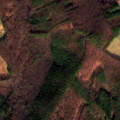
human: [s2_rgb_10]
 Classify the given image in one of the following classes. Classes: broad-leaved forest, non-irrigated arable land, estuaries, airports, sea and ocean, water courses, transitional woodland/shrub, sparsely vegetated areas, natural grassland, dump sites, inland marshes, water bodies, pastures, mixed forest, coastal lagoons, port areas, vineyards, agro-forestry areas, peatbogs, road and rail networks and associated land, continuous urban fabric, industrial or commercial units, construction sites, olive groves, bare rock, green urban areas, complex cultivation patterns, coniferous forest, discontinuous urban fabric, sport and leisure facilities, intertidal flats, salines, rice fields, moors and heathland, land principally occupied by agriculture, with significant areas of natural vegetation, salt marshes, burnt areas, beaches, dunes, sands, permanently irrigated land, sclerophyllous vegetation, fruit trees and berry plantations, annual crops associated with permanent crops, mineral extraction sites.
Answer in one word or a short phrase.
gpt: pastures, complex cultivation patterns, broad-leaved forest, mixed forest